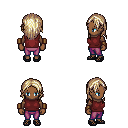
a pixel art fantasy rpg character, female body template, human, dark skin, maroon sleeveless shirt, magenta pants, white blonde long hairstyle, leather bracers, ghillies, four views (front, back, left, right), 2x2 character sprite sheet, small pixel art, hard edges, no anti-aliasing